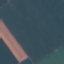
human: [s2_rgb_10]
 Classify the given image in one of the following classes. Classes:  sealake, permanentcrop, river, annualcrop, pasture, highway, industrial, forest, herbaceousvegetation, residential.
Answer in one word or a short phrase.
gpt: AnnualCrop